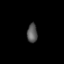
Tissue: lung
Cell type: Epithelial cells
Senescence score: 0.2005
Nuclear area (px): 192
Mean DAPI intensity: 87.734